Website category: book
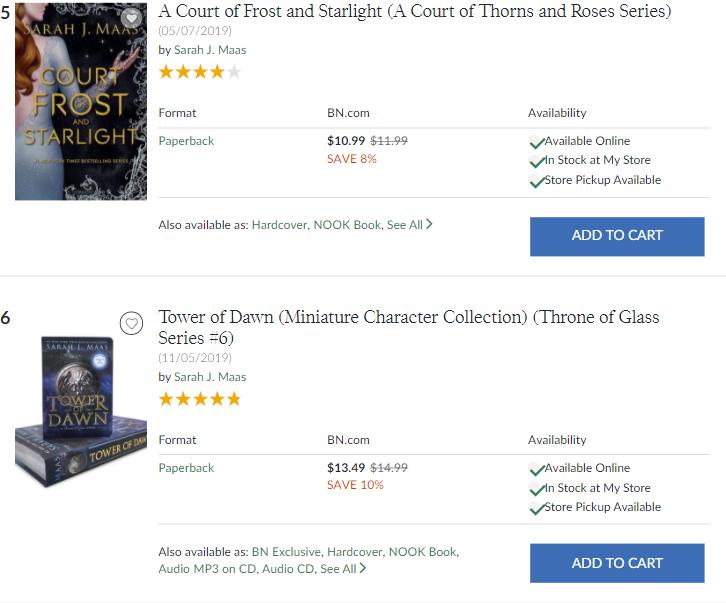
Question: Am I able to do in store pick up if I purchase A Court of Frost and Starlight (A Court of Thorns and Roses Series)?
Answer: yes

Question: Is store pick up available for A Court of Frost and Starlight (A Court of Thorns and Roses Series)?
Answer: yes

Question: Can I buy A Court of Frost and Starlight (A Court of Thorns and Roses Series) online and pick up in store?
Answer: yes